Question: It is possible, but I don't know how is it done.

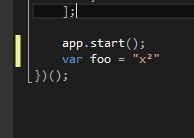
Answer: Use the Windows Charmap.exe applet. In the Font combobox select a font that has a lot of glyphs, Arial Unicode MS is a very good choice. Tick the Advanced view checkbox and type "super" in the Search box. The grid will show all superscript glyphs, select and copy from that and paste into your source code.
Or copy/paste one of these: '<PHONE>'
Subscript characters: '<PHONE>'